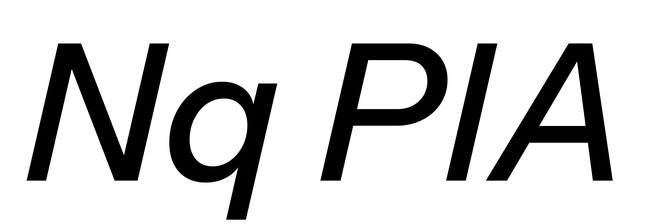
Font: InstrumentSans-Italic_Medium_Italic